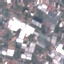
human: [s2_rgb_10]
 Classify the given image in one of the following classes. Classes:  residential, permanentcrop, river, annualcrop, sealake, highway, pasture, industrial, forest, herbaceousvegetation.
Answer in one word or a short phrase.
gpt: Industrial